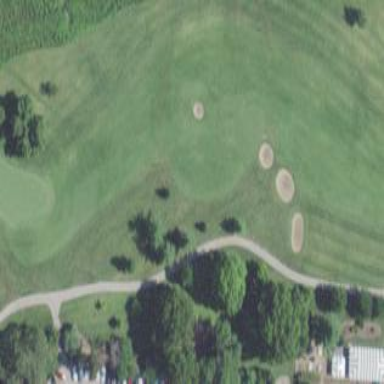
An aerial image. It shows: Golf fairway surrounded by grass.